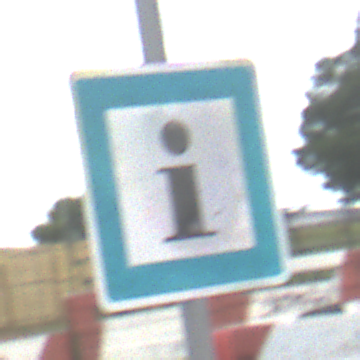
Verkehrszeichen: Informationsstelle
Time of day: MorningAfternoon
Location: Outdoor (RoadRail)
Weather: PartlyCloudy
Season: NotSpecified
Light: Natural